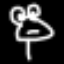
Label: frog